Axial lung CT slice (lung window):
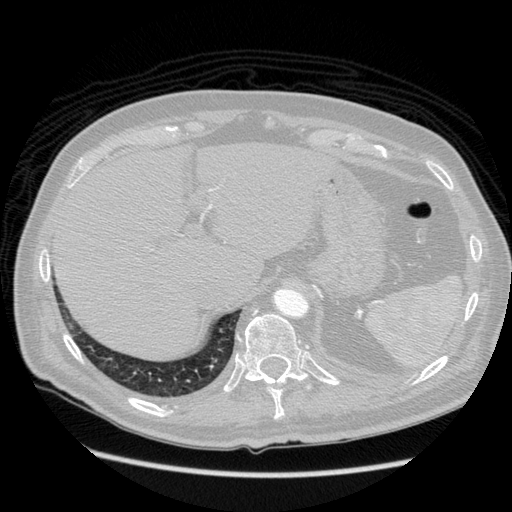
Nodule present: no